Field crop: maize
Growth stage: 2
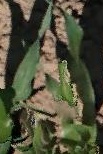
Species: maize